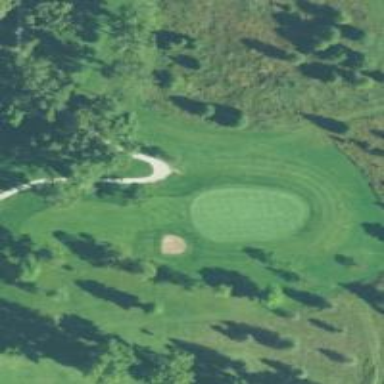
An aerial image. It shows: Golf hole.